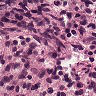
Metastatic tissue present: no